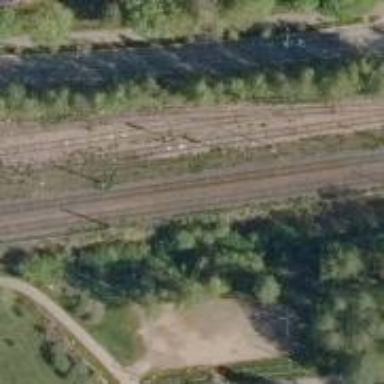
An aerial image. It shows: Railway signal.